Question: I have a 'UITableView' in one of my view. Lets say the 'tableView' has 100 index. If I scroll down and select 50th index, its pushing to another view.
So what I want is, if I pop back to tableView view from second view, the tableView should show from the first index.But currently its was in the index where I selected previously.Please refer the below image for better understanding.

Here "smart" is the 25th index.If I select smart, it pushes to another view(Detailed view).So if I again come back to this tableView, the table should reset and display from first view.How can I achieve this? I tried reloading table and it doesn't work.
Please suggest your ideas.
Thank you!!!
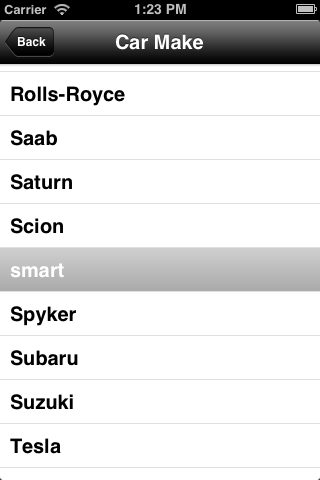
Answer: Try something like this:
'''
- (void)viewWillAppear:(BOOL)animated
{
[self.tableView scrollRectToVisible:CGRectMake(0, 0, 1, 1) animated:YES];
}
'''